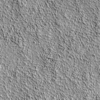
Label: not_dusty